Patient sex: F
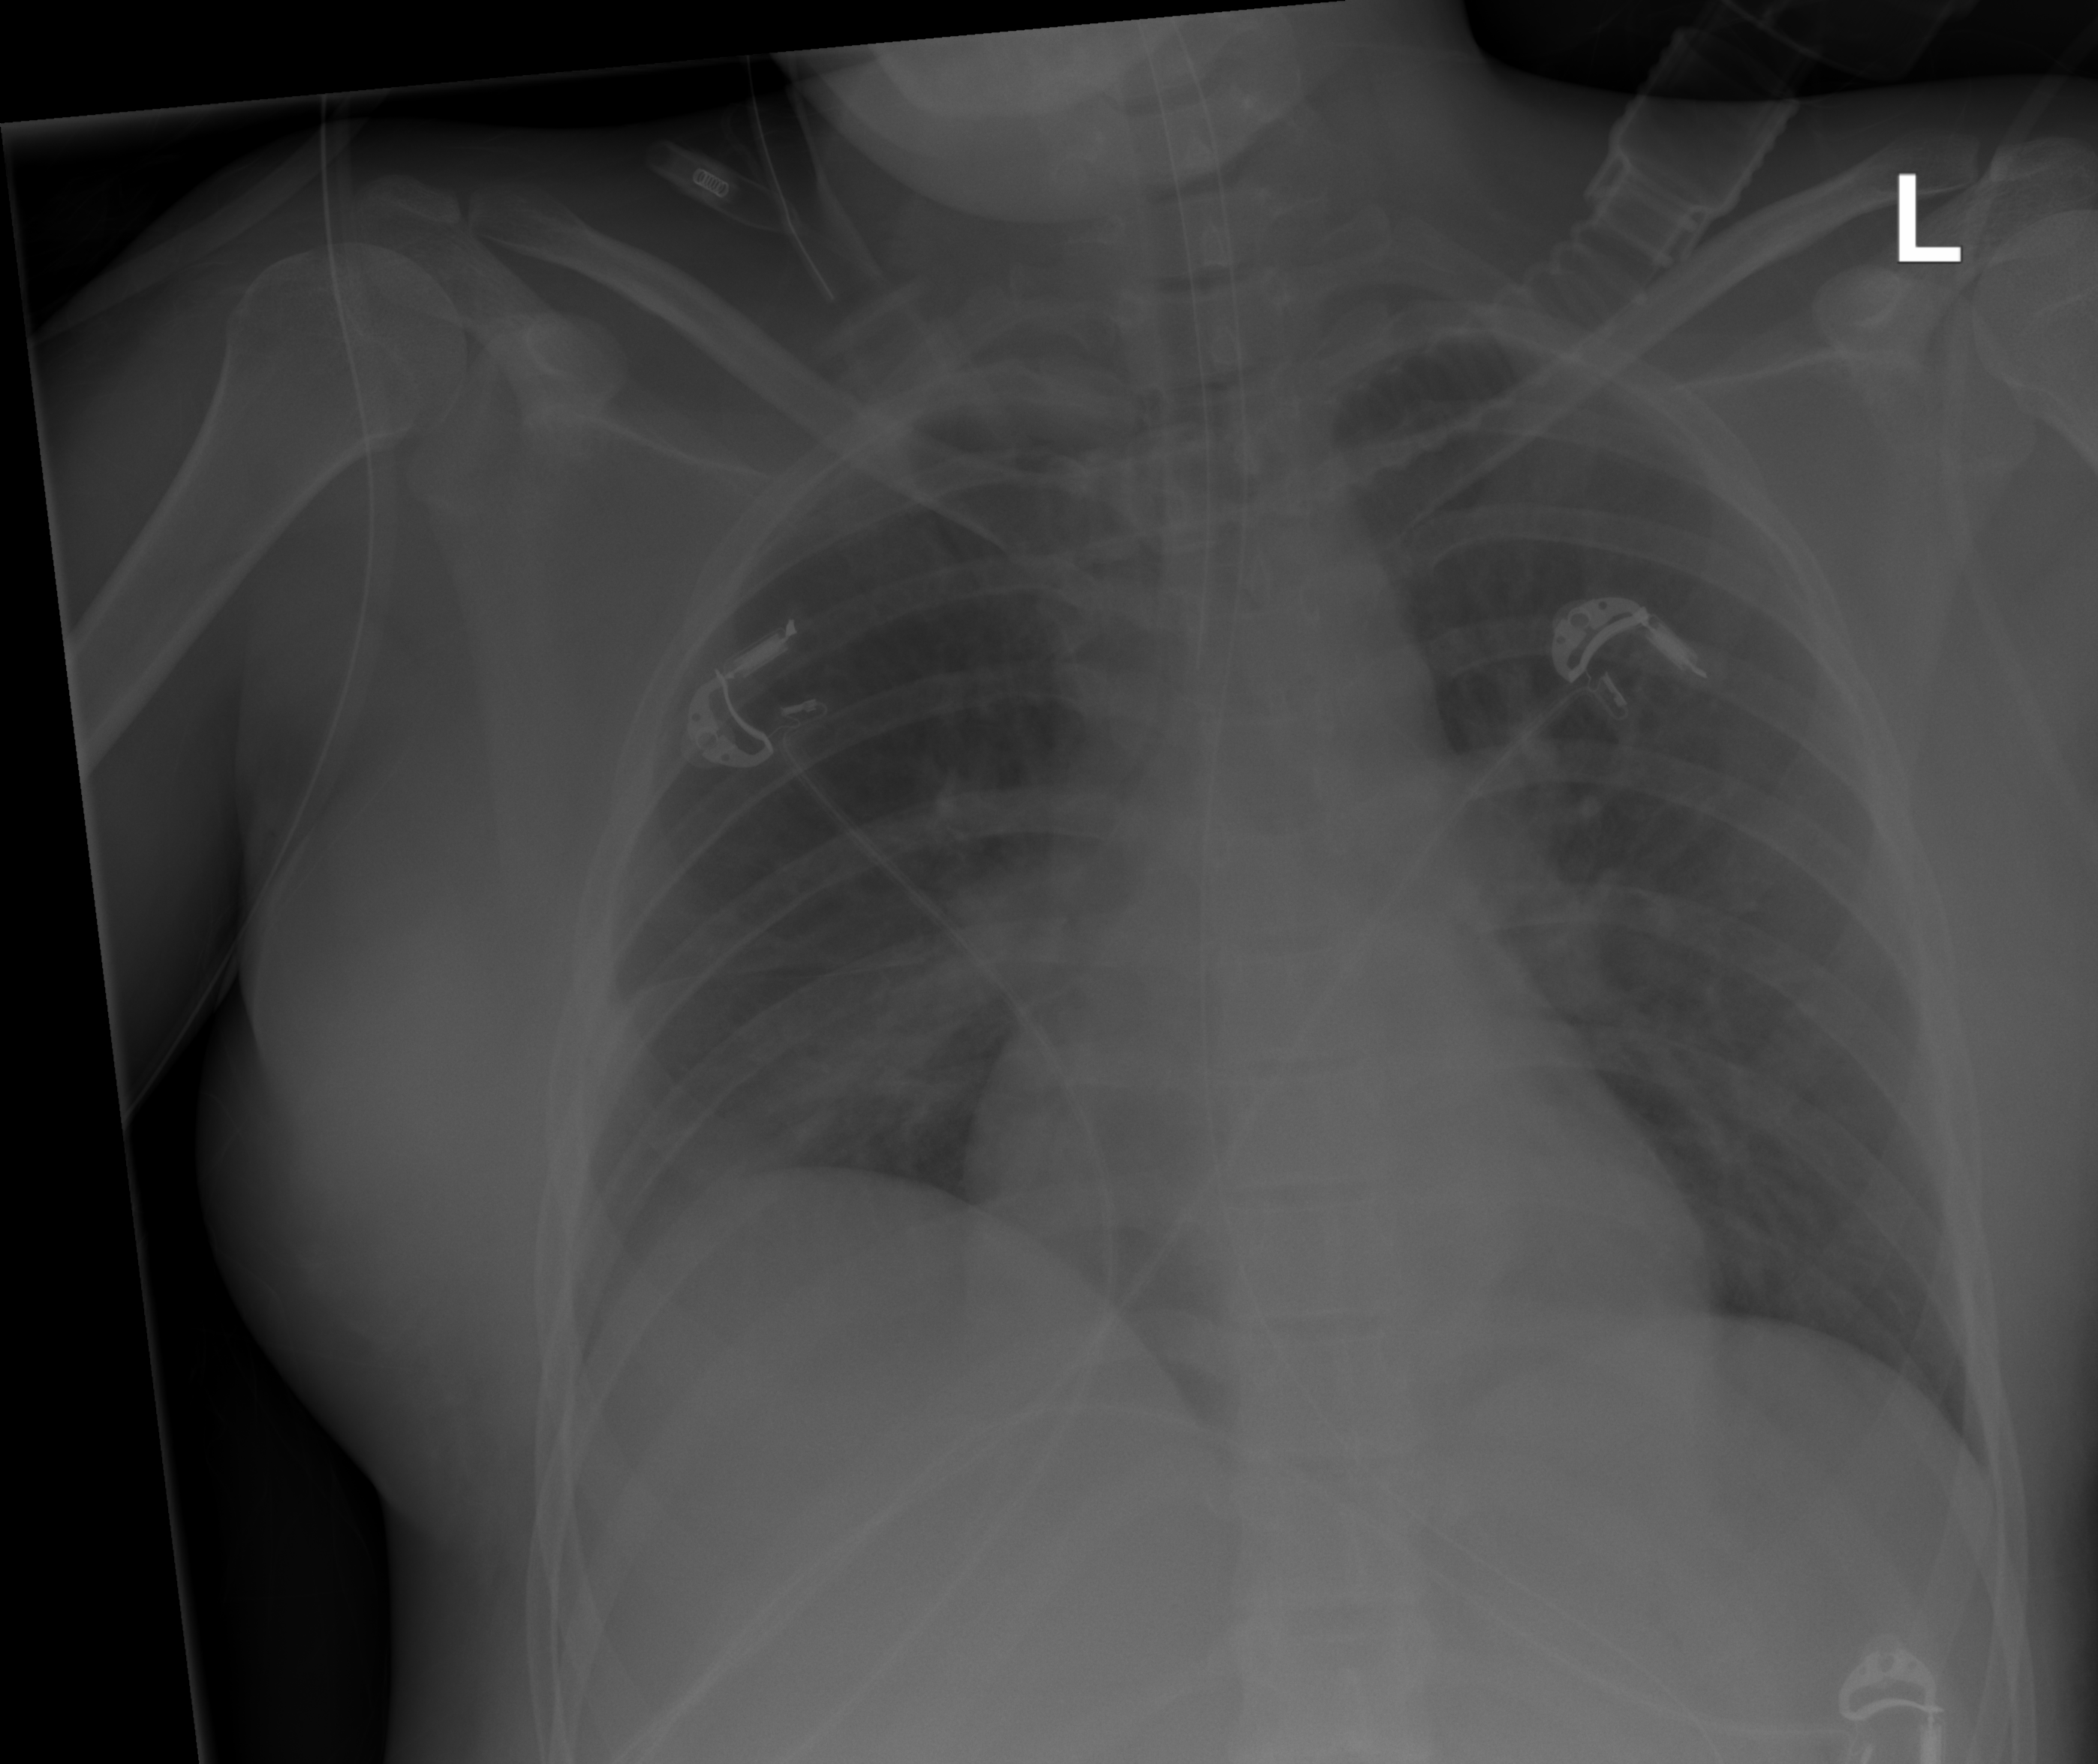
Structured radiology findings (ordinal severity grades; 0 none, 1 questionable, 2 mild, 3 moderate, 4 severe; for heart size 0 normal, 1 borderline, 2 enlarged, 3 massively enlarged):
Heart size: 0
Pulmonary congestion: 0
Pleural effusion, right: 2
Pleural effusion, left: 2
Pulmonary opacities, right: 2
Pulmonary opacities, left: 0
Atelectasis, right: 2
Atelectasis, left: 2